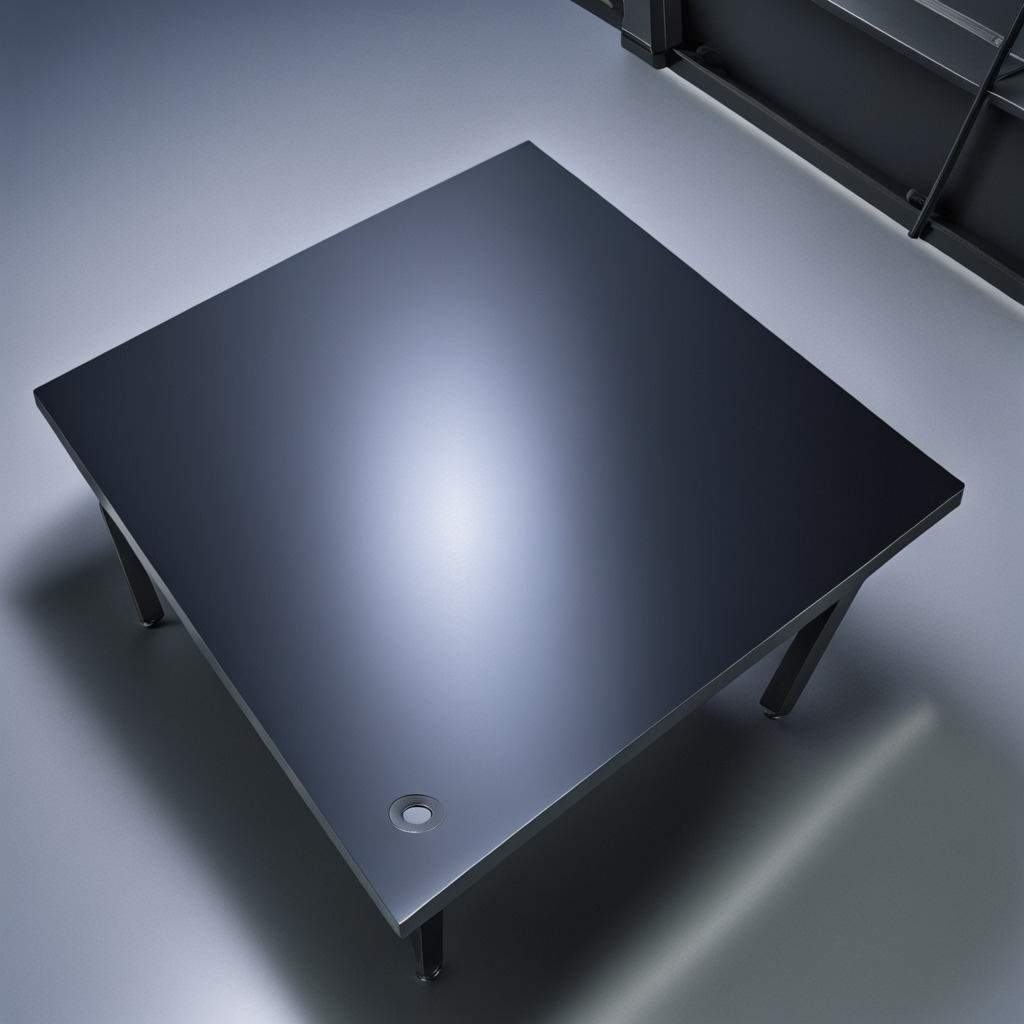
A flat metal washer is lying on the tabletop.